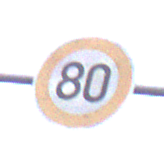
Verkehrszeichen: Geschwindigkeit80
Umgebung: Outdoor, Suburban
Tageszeit: MorningAfternoon
Wetter: Overcast
Licht: Natural
Jahreszeit: NotSpecified
Kontrast: LowContrast